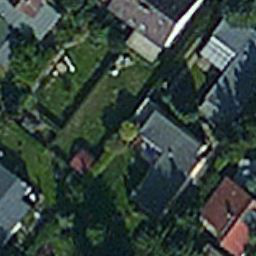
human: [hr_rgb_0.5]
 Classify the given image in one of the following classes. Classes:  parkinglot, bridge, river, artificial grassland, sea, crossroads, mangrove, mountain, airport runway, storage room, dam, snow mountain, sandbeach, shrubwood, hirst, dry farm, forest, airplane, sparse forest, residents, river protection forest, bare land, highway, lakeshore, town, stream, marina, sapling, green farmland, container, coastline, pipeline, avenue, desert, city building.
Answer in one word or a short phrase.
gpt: residents